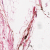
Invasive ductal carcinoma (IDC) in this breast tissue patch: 0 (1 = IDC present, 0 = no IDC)